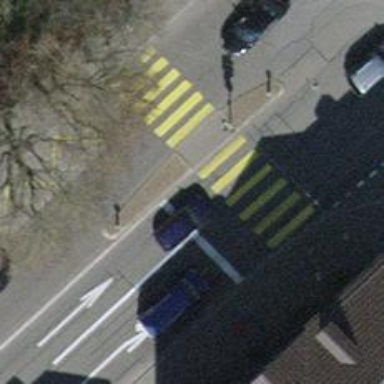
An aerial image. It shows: Marked zebra crossing with island.